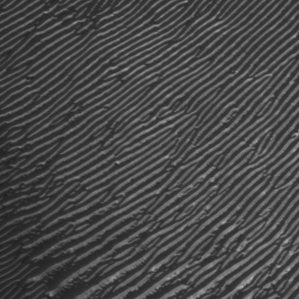
Label: frost